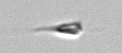
Label: Calciopappus